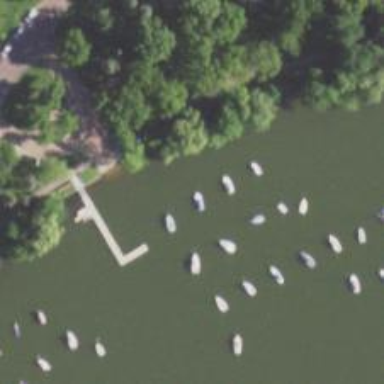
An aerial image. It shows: Mooring place.